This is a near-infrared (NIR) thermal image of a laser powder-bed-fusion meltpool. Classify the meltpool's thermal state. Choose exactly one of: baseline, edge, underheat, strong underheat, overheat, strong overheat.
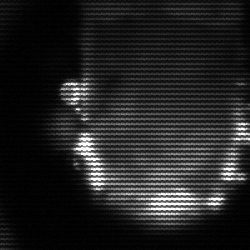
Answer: baseline